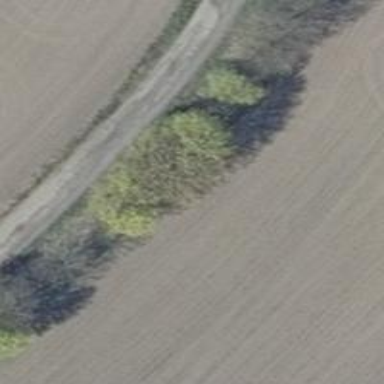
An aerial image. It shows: Row of deciduous broadleaved trees.